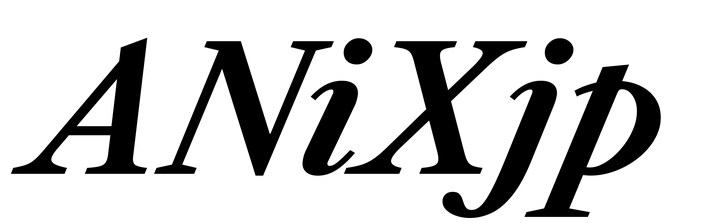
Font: LibreCaslonText-Italic_Bold_Italic